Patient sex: M
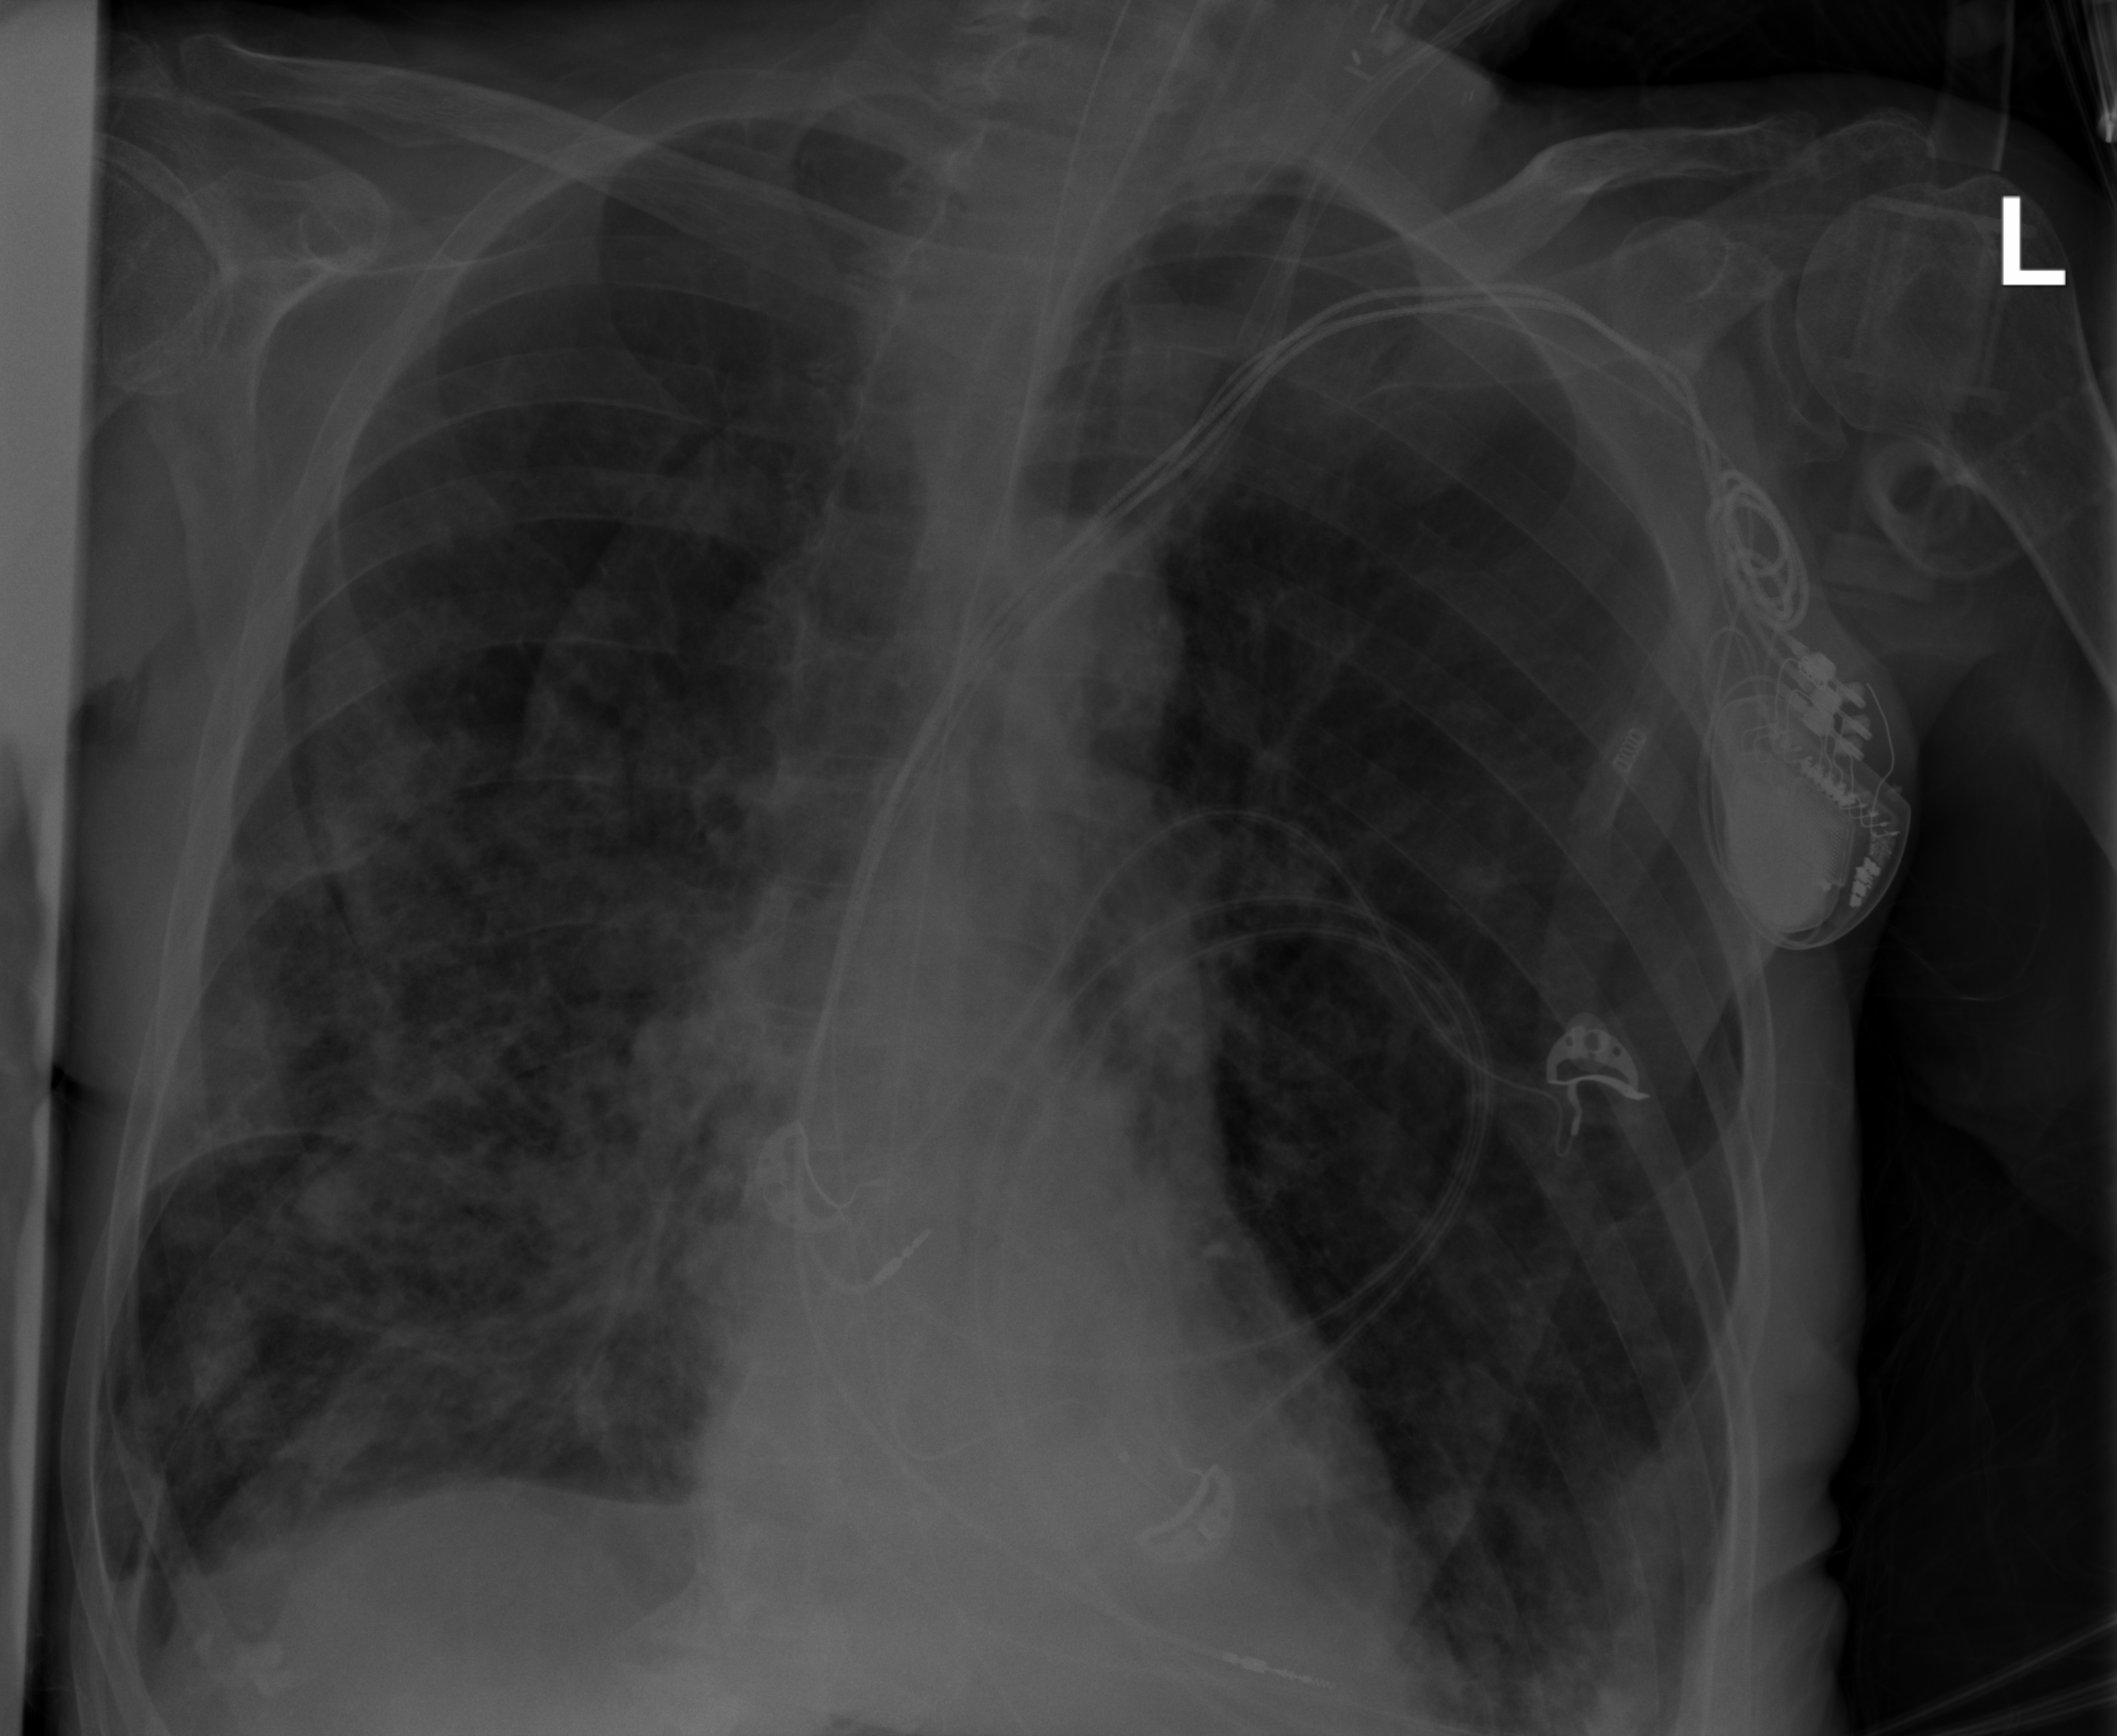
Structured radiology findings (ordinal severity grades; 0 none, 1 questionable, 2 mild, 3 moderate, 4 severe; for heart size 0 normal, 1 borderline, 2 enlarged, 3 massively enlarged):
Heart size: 0
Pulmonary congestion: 0
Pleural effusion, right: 2
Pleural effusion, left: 2
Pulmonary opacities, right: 3
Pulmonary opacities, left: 2
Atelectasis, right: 2
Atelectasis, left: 2